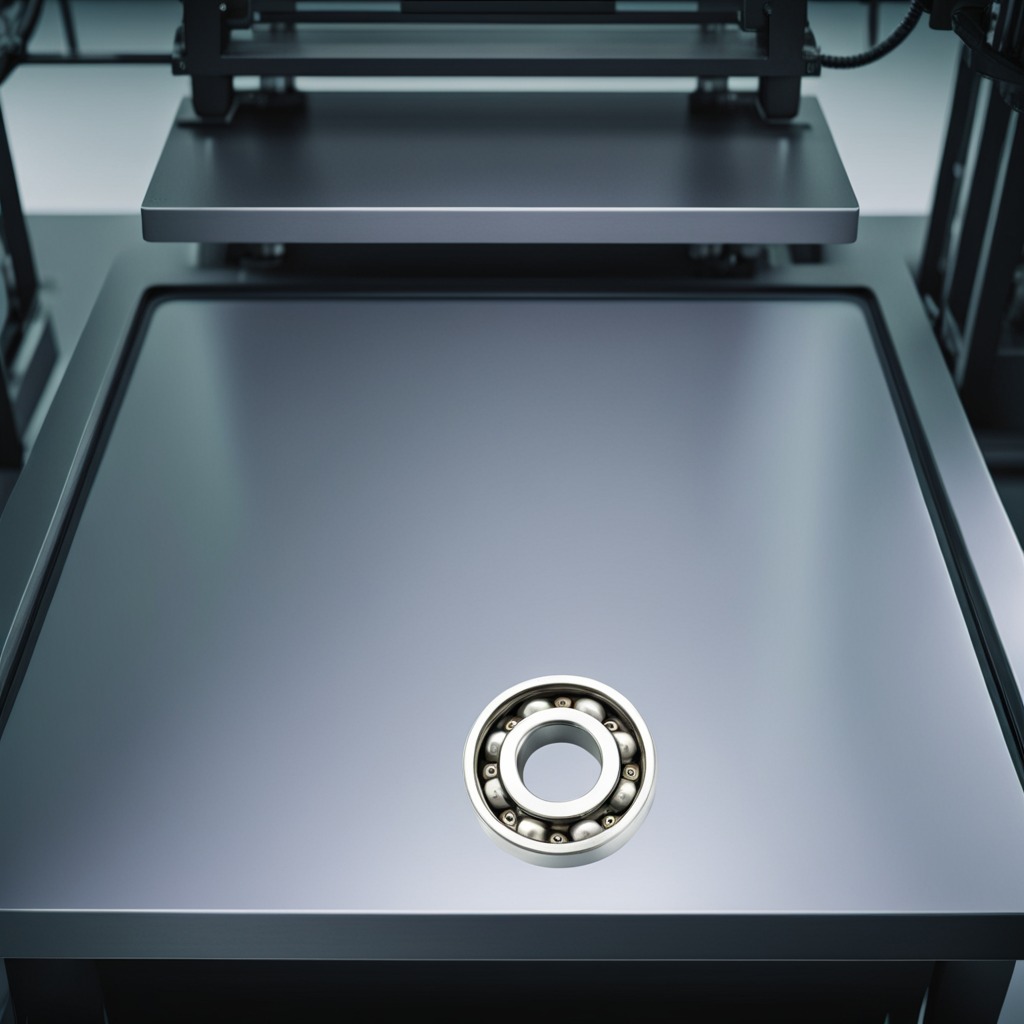
A metal ball bearing is lying on a metal table in a machine shop under fluorescent lights.